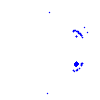
Particle: pion